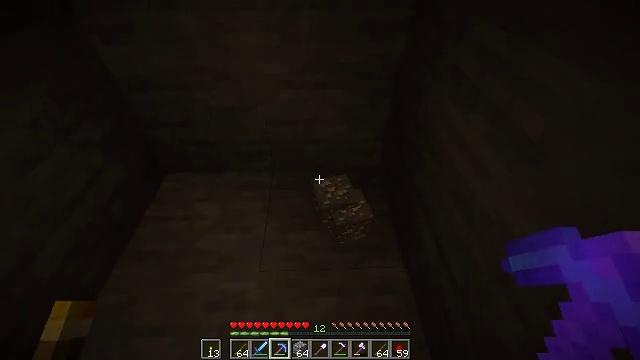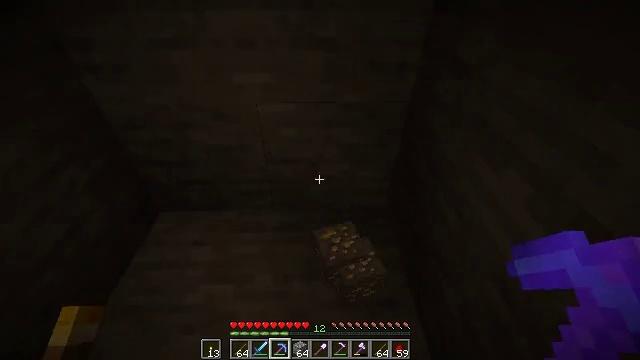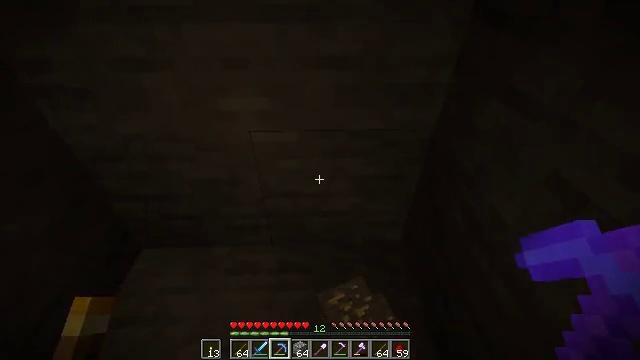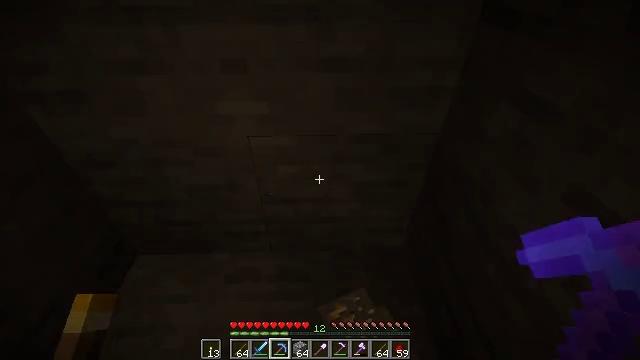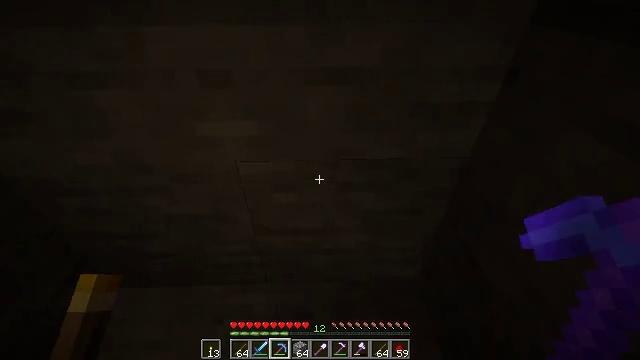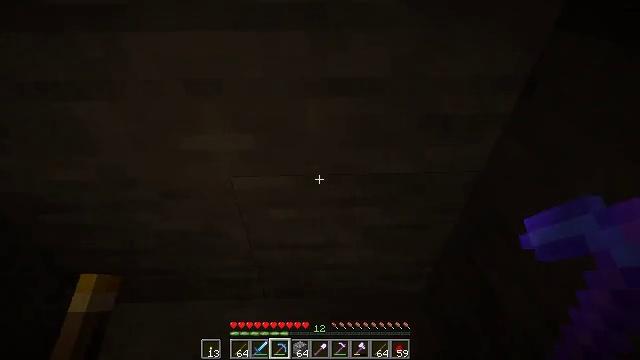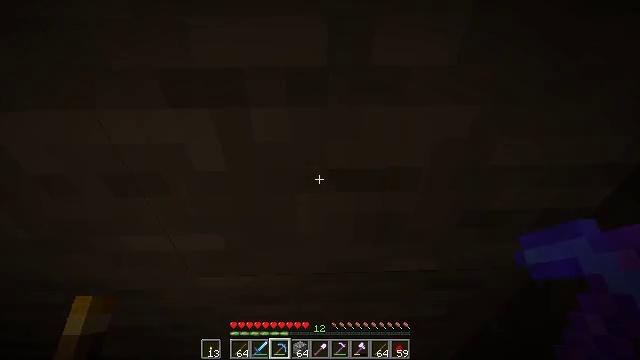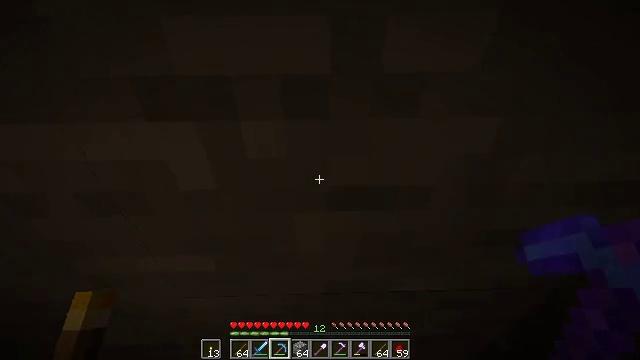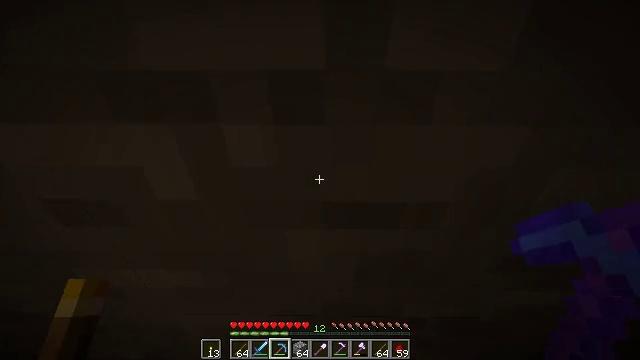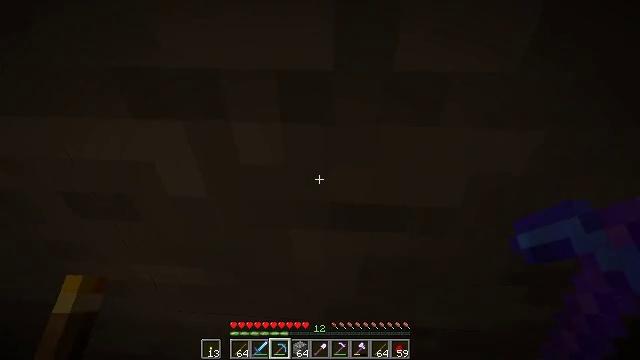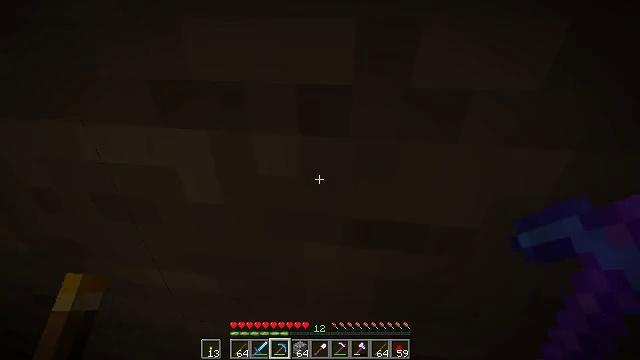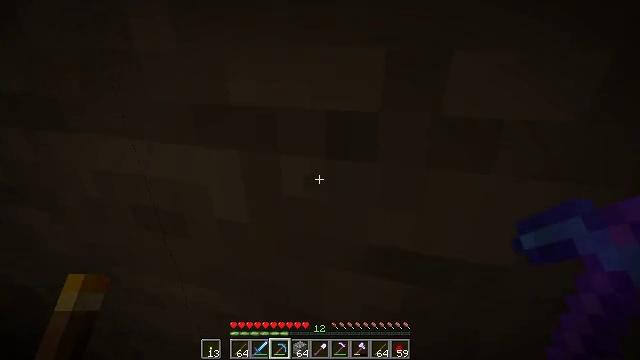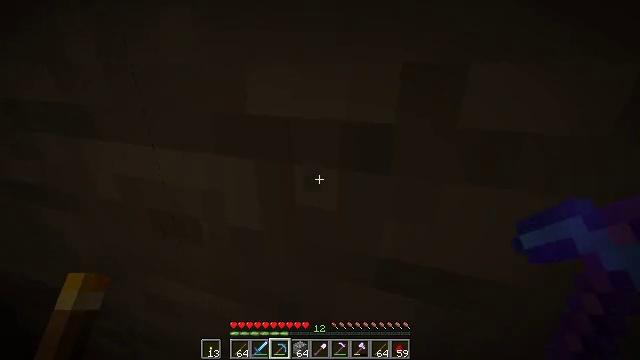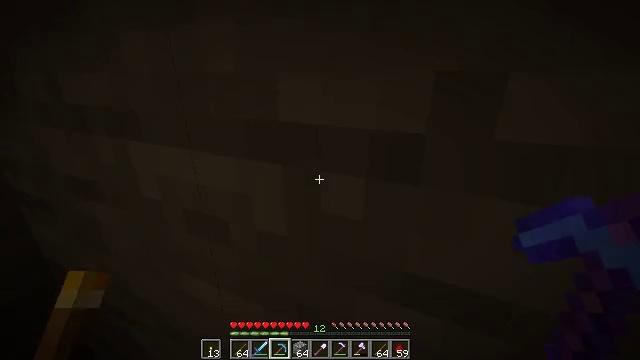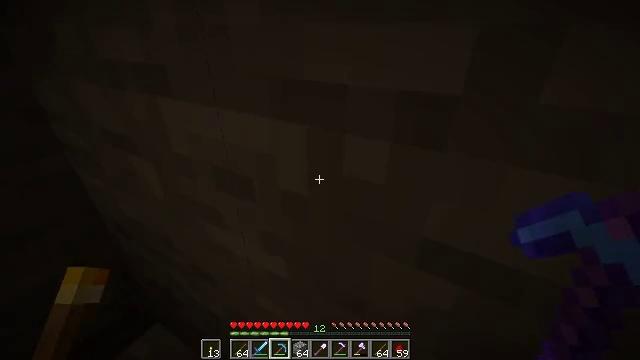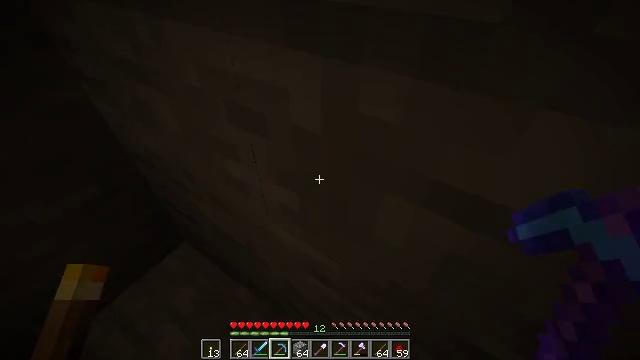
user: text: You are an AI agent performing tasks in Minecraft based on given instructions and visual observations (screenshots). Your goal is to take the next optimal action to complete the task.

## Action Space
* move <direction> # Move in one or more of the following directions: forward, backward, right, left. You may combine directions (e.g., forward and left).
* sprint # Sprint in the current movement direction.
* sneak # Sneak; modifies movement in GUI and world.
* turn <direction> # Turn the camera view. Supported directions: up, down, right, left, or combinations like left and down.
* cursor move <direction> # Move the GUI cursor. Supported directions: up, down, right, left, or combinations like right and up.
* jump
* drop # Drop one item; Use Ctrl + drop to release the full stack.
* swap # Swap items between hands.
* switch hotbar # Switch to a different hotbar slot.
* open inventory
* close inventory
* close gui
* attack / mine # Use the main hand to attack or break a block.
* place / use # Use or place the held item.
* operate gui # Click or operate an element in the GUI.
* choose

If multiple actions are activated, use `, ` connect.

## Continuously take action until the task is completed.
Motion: motion action
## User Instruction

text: Gather gold ore with a pickaxe.
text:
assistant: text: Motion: move forward, turn up
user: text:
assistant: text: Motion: move forward
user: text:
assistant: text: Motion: move forward
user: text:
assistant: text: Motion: move forward
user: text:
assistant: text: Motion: move forward
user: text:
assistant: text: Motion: move forward
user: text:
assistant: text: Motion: move forward
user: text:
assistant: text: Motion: turn left and up
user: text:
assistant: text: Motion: turn left and up
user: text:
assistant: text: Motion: turn left and up
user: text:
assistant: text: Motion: turn left and up
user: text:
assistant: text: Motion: turn left and up
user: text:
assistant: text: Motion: turn left and up
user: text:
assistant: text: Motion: turn left and down
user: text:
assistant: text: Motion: turn left and down
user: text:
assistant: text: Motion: turn left and down
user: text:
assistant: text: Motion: turn down
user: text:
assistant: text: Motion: turn right and down
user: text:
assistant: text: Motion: turn right
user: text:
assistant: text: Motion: move back, turn right and up
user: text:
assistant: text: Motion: move back, turn right and up
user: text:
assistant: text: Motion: move back, turn right and up
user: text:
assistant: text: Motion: move back, turn right and up
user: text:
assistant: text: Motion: move back, turn right and up
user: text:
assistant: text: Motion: move back, turn up
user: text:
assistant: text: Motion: move back, turn up
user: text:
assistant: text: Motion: move back, turn up
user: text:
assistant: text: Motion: move back, turn up
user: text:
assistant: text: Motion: move back, turn up
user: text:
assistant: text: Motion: move back